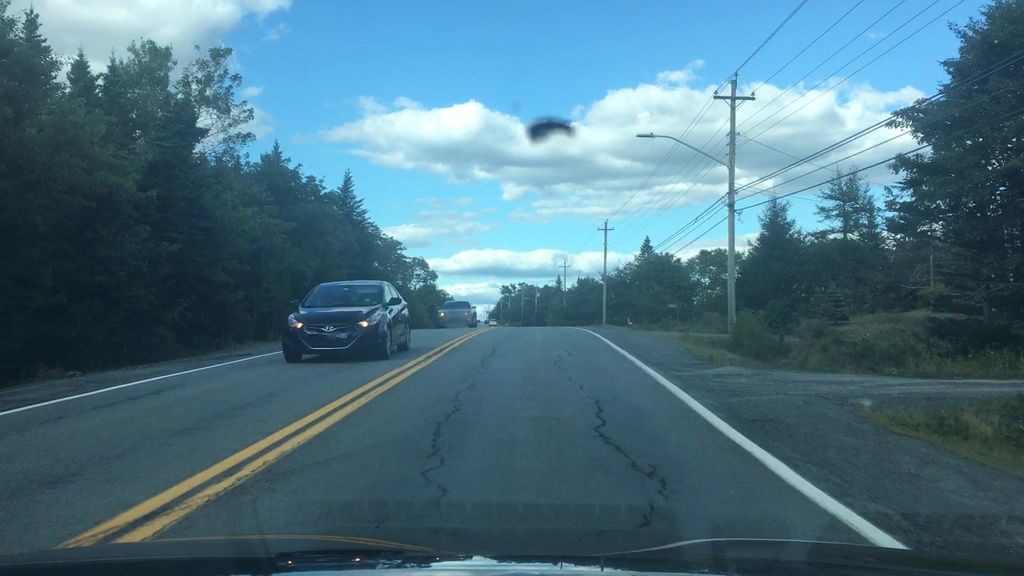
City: halifax